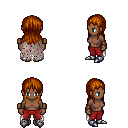
a pixel art fantasy rpg character, female body template, human, dark skin, gray tattered cape, red pants, brunette unkempt hairstyle, leather bracers, metal boots, four views (front, back, left, right), 2x2 character sprite sheet, small pixel art, hard edges, no anti-aliasing